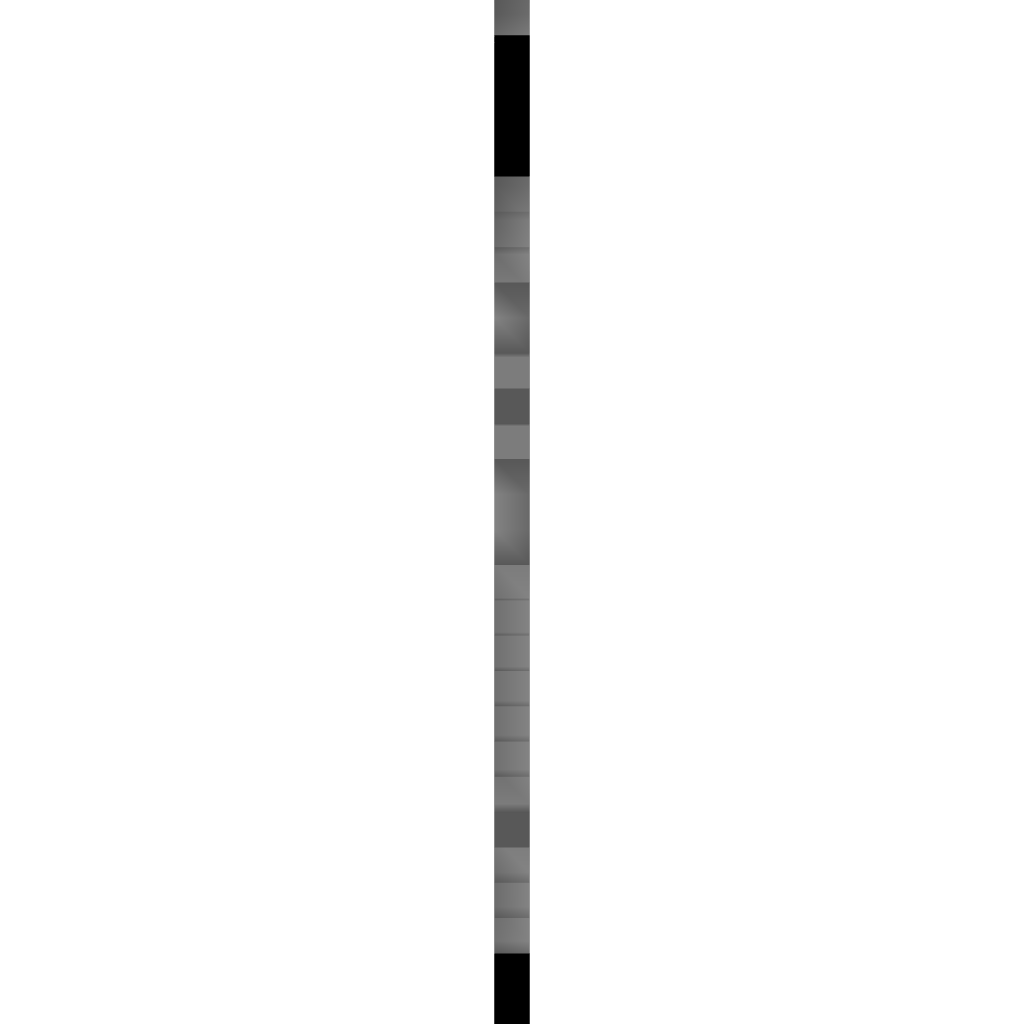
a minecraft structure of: Snake Man good quality